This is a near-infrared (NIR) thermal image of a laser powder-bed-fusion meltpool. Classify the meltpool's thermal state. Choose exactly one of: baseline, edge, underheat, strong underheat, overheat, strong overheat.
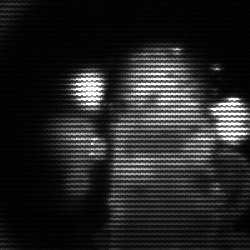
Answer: strong underheat